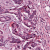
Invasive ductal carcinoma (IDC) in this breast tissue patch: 1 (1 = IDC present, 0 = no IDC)